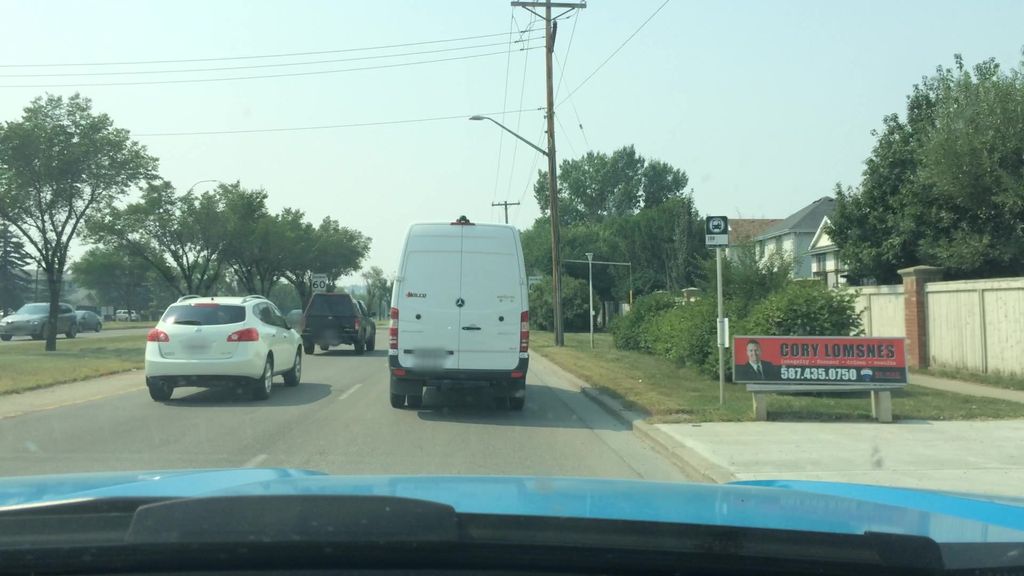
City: calgary